Field crop: tomato
Growth stage: 2
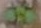
Species: solanum